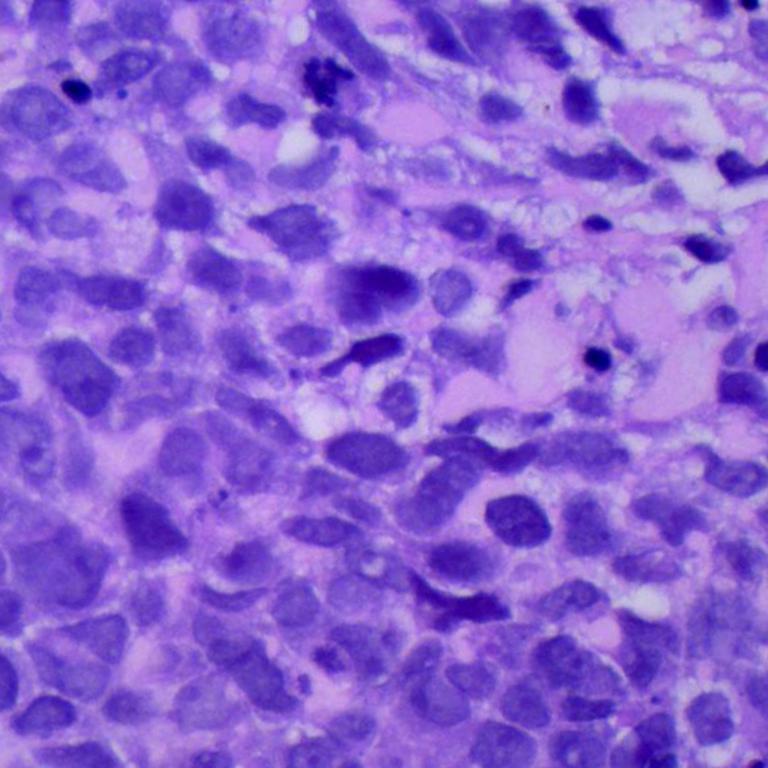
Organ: lung
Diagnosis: squamous carcinomas